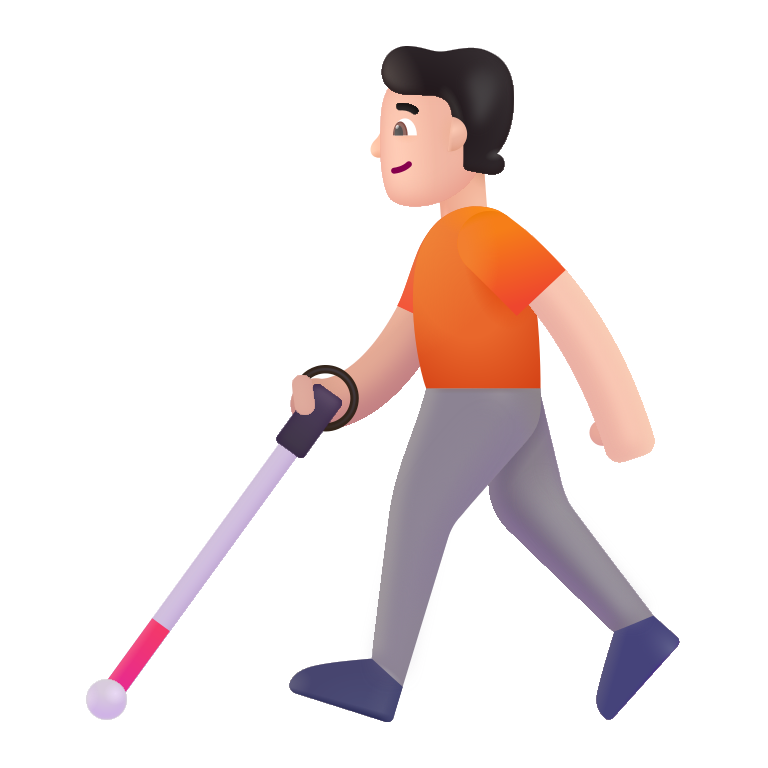
person with white cane color light